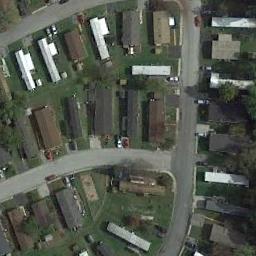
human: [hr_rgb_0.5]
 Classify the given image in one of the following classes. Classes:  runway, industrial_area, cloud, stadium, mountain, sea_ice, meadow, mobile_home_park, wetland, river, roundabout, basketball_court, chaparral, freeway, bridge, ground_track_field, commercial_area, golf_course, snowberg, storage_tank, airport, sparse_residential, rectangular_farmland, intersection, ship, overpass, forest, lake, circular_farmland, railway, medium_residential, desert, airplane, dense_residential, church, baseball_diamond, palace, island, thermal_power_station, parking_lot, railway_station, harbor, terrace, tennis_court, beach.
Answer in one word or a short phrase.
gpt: mobile_home_park